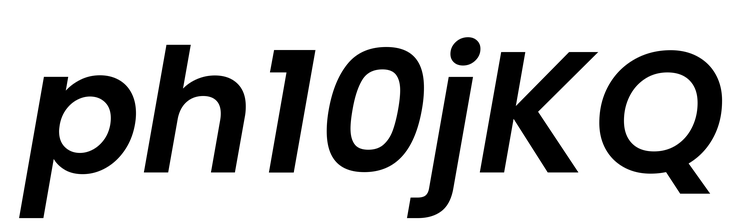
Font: Poppins-SemiBoldItalic